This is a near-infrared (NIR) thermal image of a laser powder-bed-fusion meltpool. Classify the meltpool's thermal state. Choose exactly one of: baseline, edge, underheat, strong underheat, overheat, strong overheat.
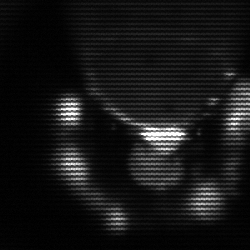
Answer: edge